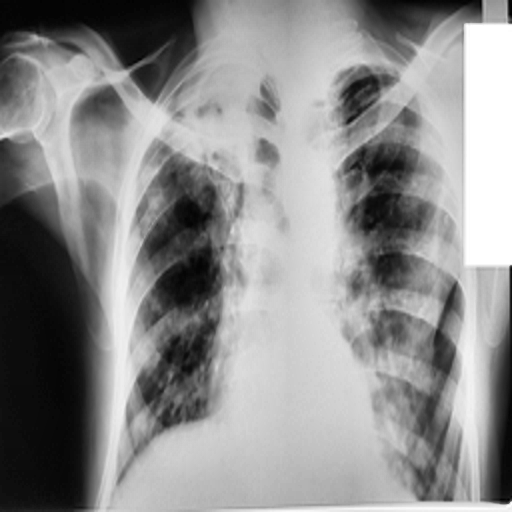
Finding: TUBERCULOSIS